Question: i am doing MVC model validation through data annotation and my validation message is showing just at right side of input but i want to show it at the below of input box like the screen shot.

so just tell me what i need to do without touching html. thanks
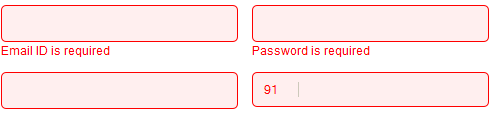
Answer: You can alter 'field-validation-error' and 'validation-summary-errors' classes in CSS to make them reside on a new line. One way is to make them block elements by using 'display:block' style. Here is a sample CSS:
'''
.field-validation-error {
display: block;
}
'''